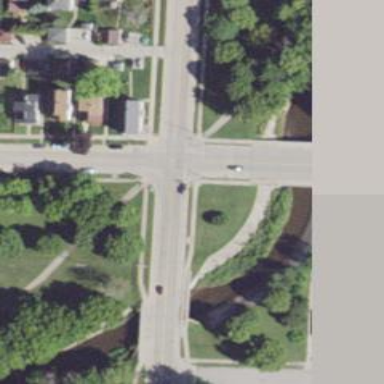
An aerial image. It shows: Crossing road.